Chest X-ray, PA view. Patient: 41 years old, sex F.
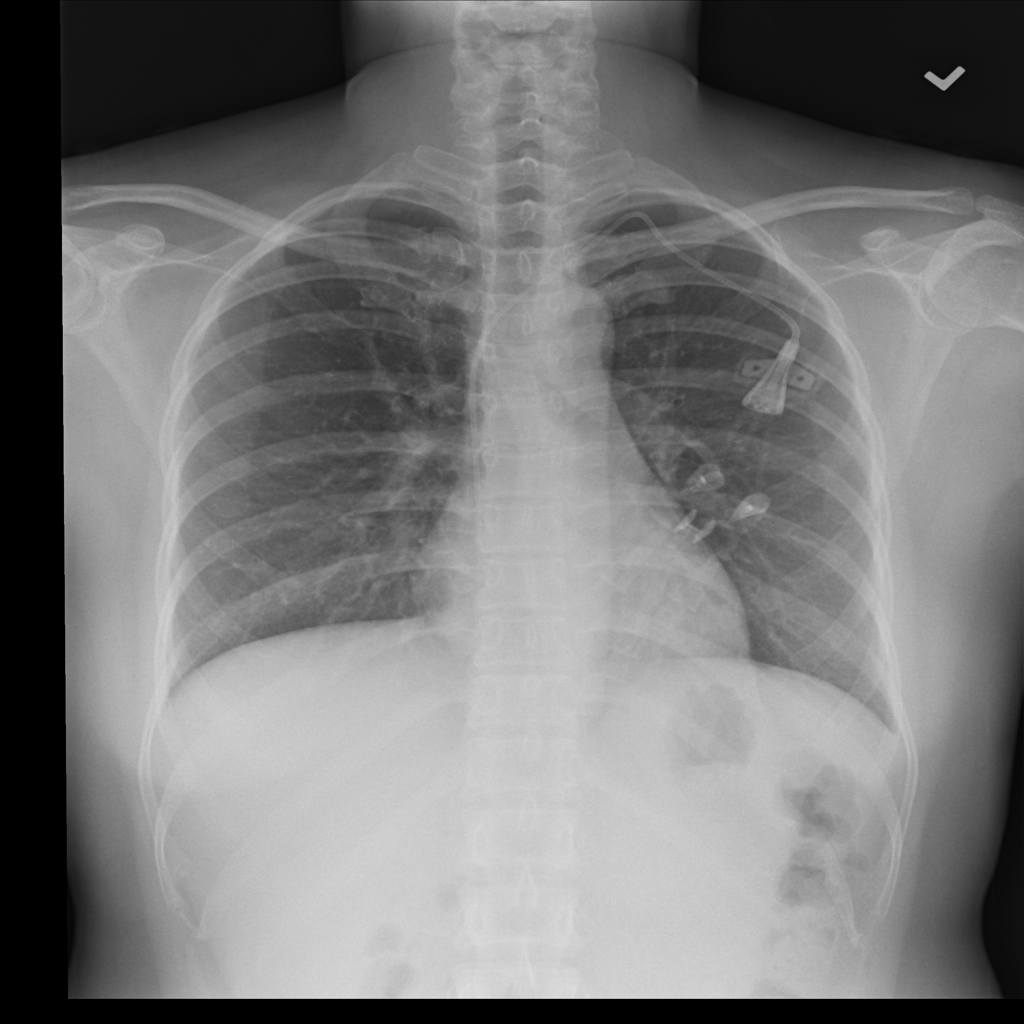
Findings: No Finding